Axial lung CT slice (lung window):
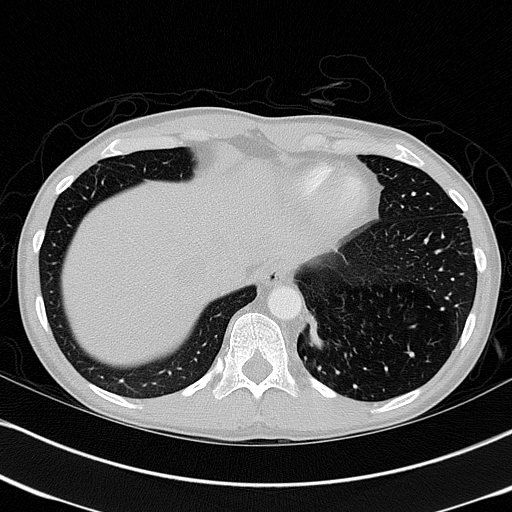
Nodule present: no